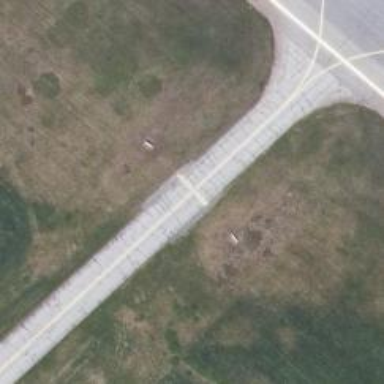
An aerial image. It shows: View of taxiway at the airport.